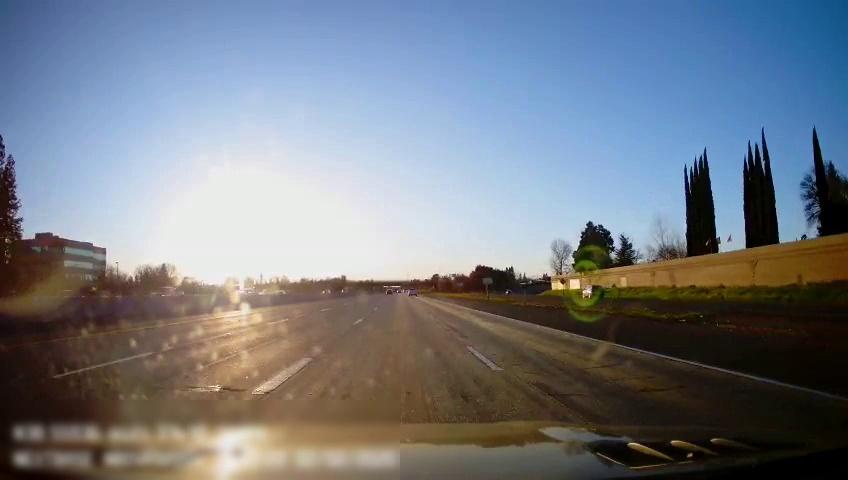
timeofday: Day
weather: Sunny
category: Drivable Space
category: Vehicles | SUV
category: Vehicles | Truck
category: Vehicles | SUV
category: Vehicles | Car
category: Lanes | Alternate Lane
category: Lanes | Alternate Lane
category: Lanes | Current Lane
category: Lanes | Current Lane
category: Lanes | Alternate Lane